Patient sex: M
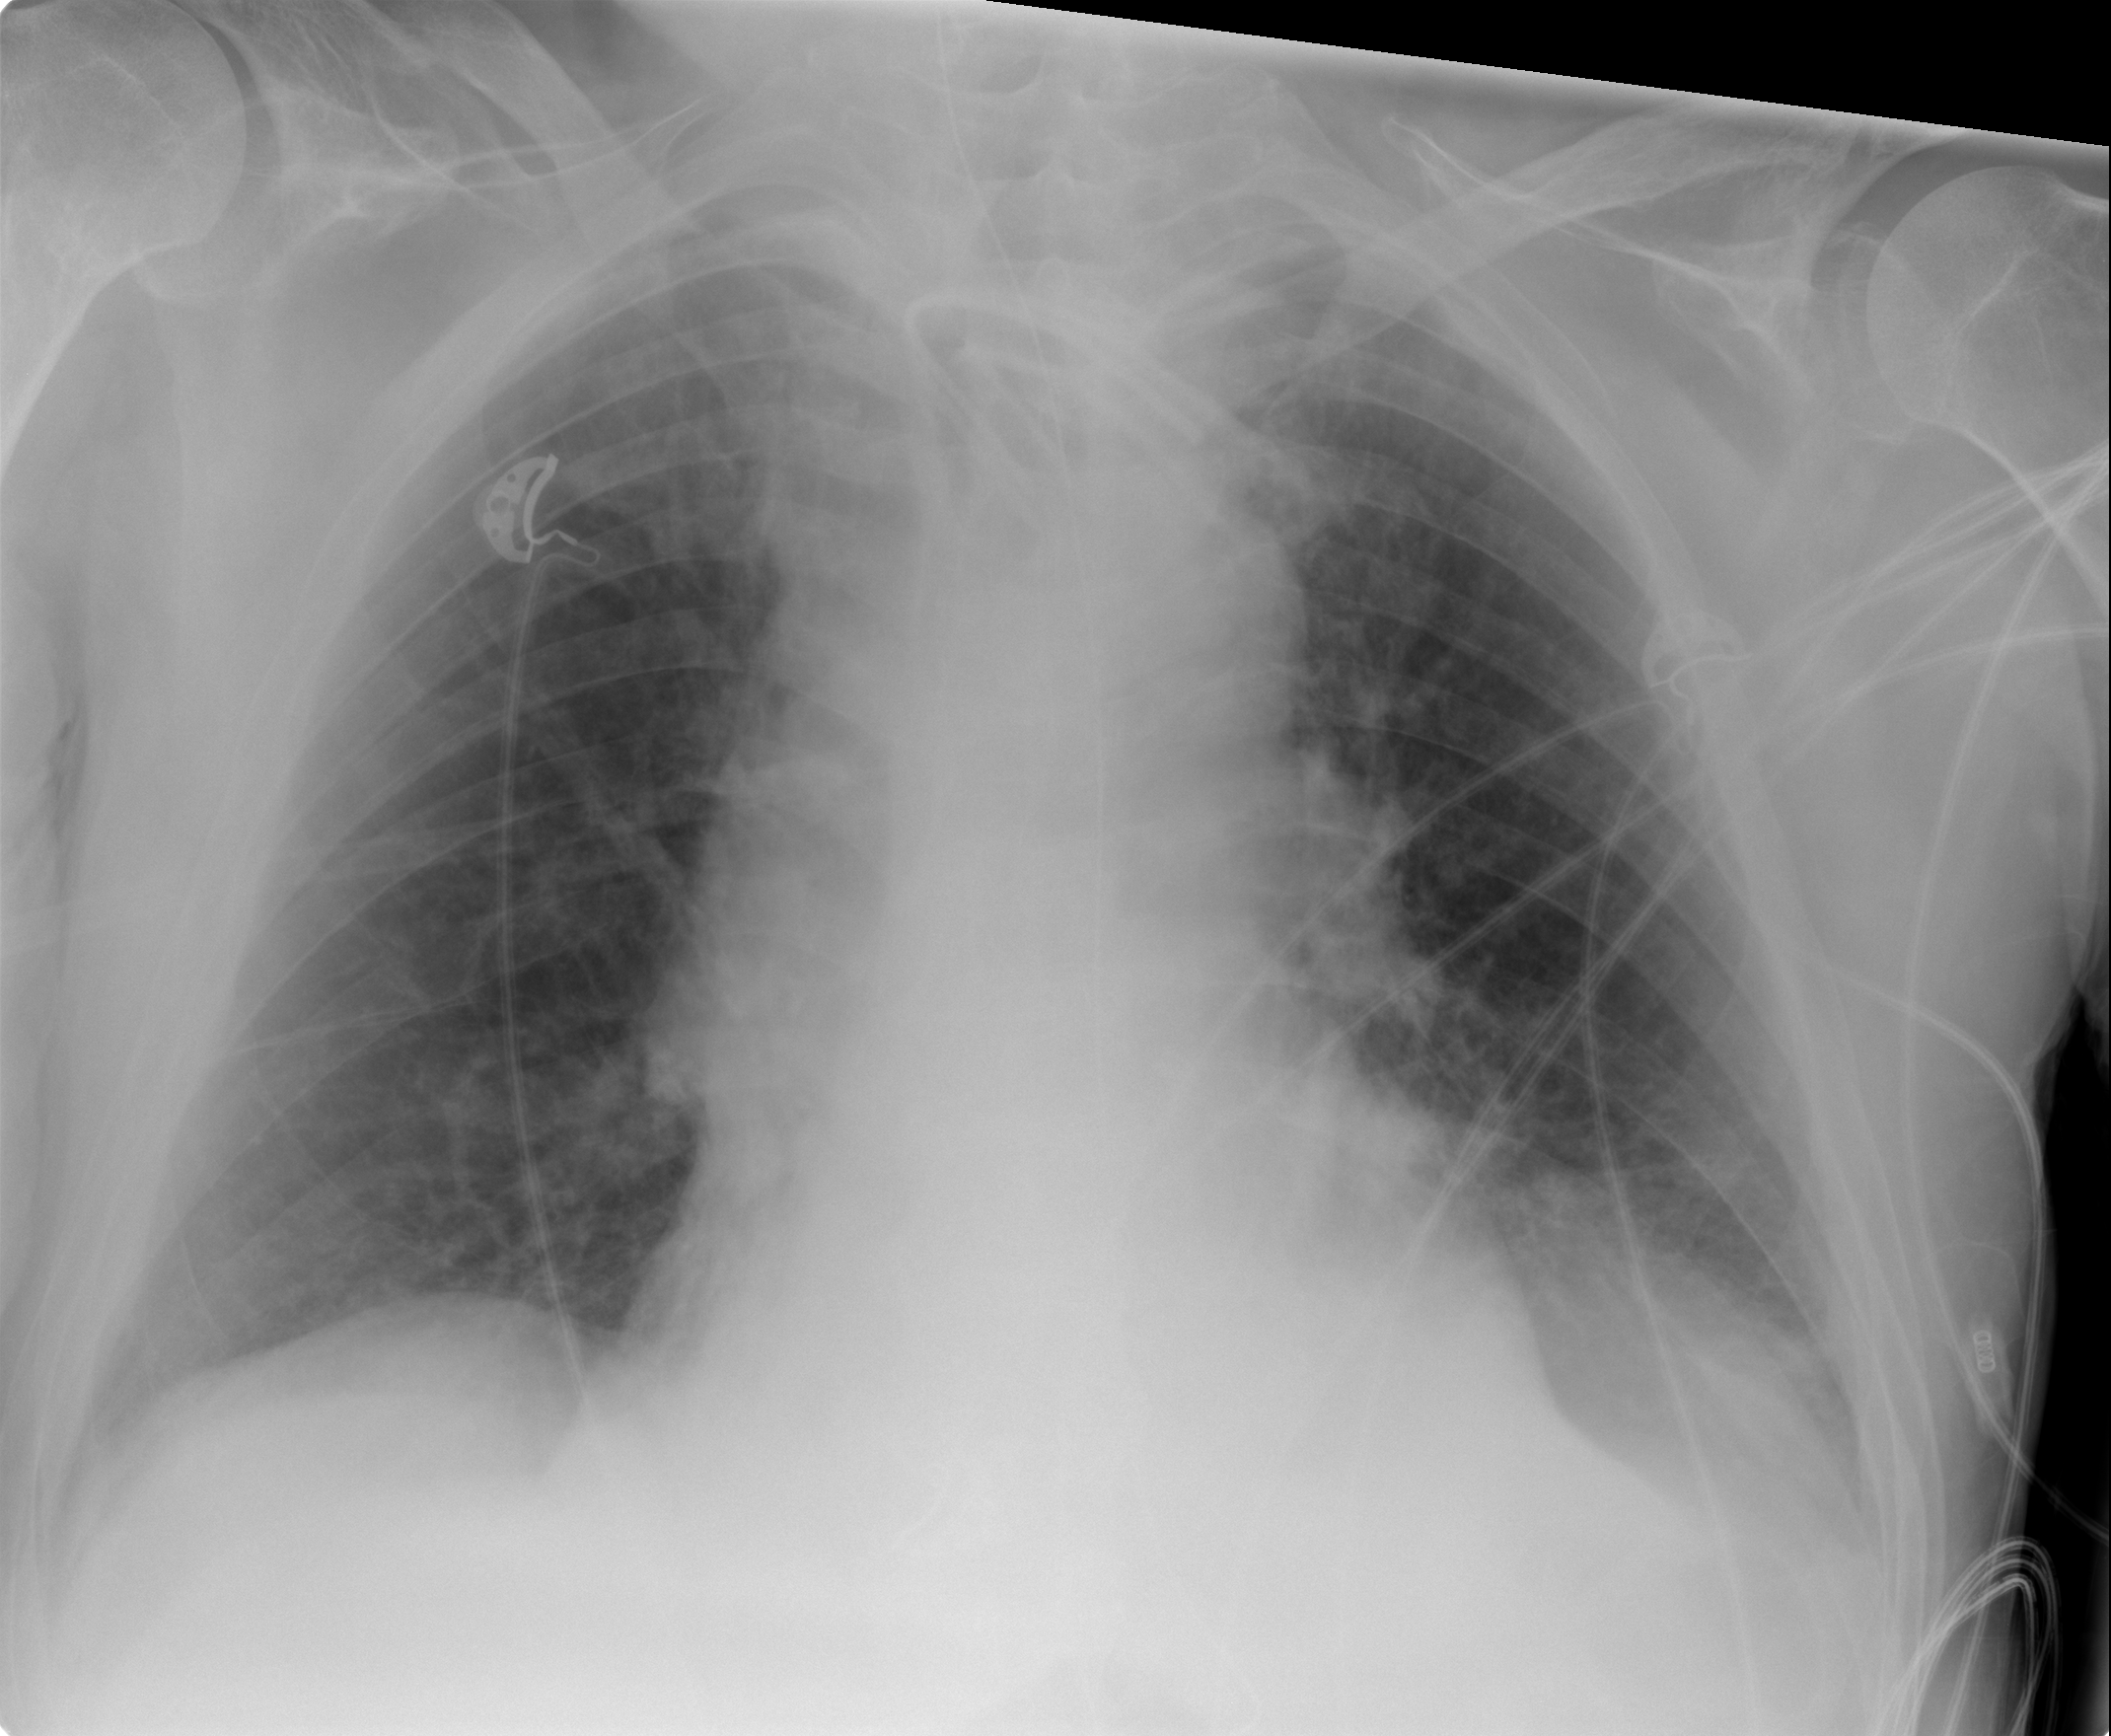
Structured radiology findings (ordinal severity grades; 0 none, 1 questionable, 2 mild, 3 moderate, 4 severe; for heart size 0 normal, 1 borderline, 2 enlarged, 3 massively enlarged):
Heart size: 0
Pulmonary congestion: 2
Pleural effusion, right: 0
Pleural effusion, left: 2
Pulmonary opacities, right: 0
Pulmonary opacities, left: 1
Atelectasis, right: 0
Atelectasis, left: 2